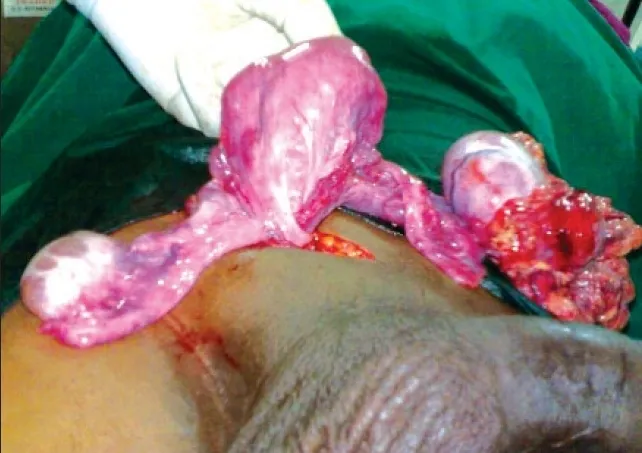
Intra operative image showing hernial sac containing uterus, fallopian tubes and germ cell tumor.
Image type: medical_photograph (other_medical_photograph)